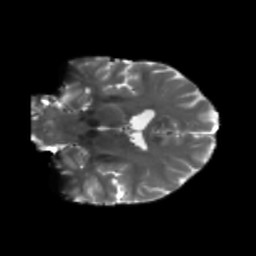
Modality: T2w
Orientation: coronal
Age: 42
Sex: male
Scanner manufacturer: siemens
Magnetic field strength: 3 T
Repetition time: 5.25 s
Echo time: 0.08 s